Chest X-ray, PA view. Patient: 69 years old, sex F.
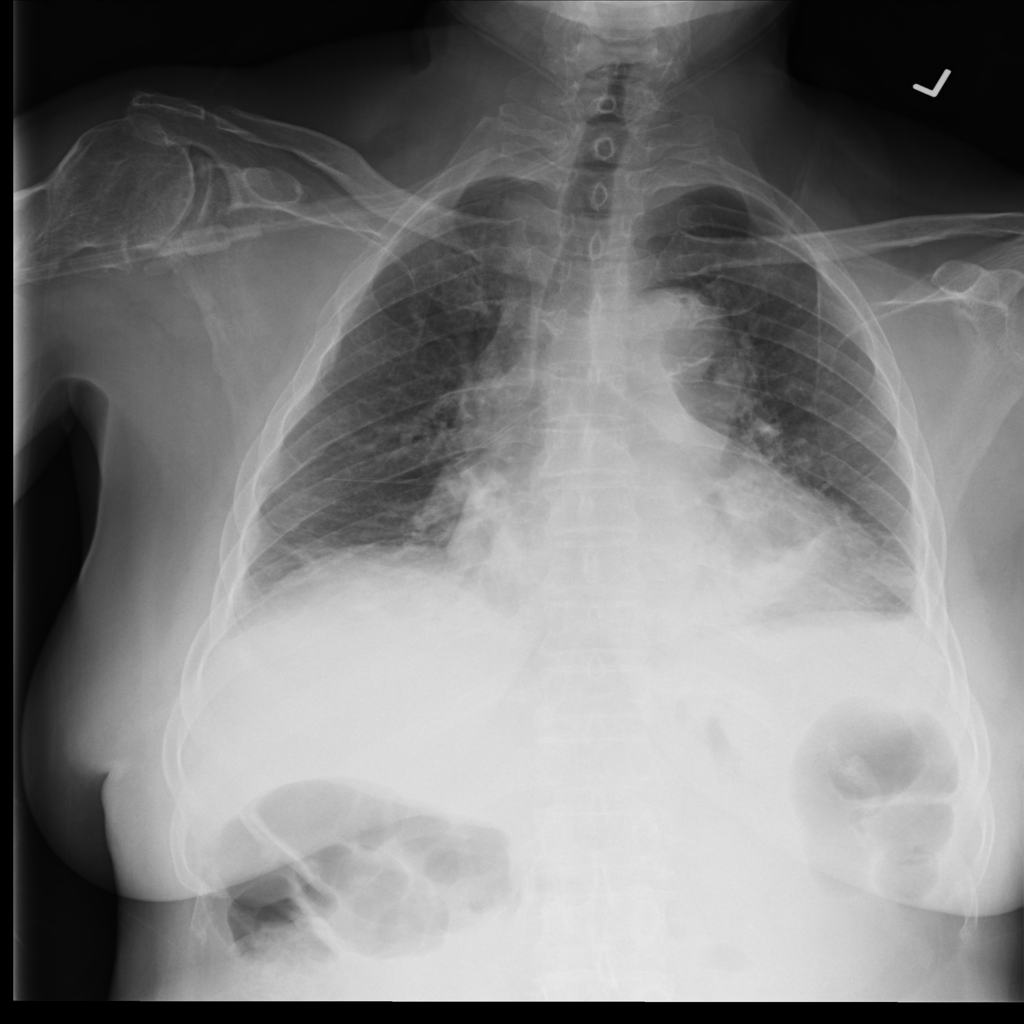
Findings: Atelectasis, Effusion